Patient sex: M
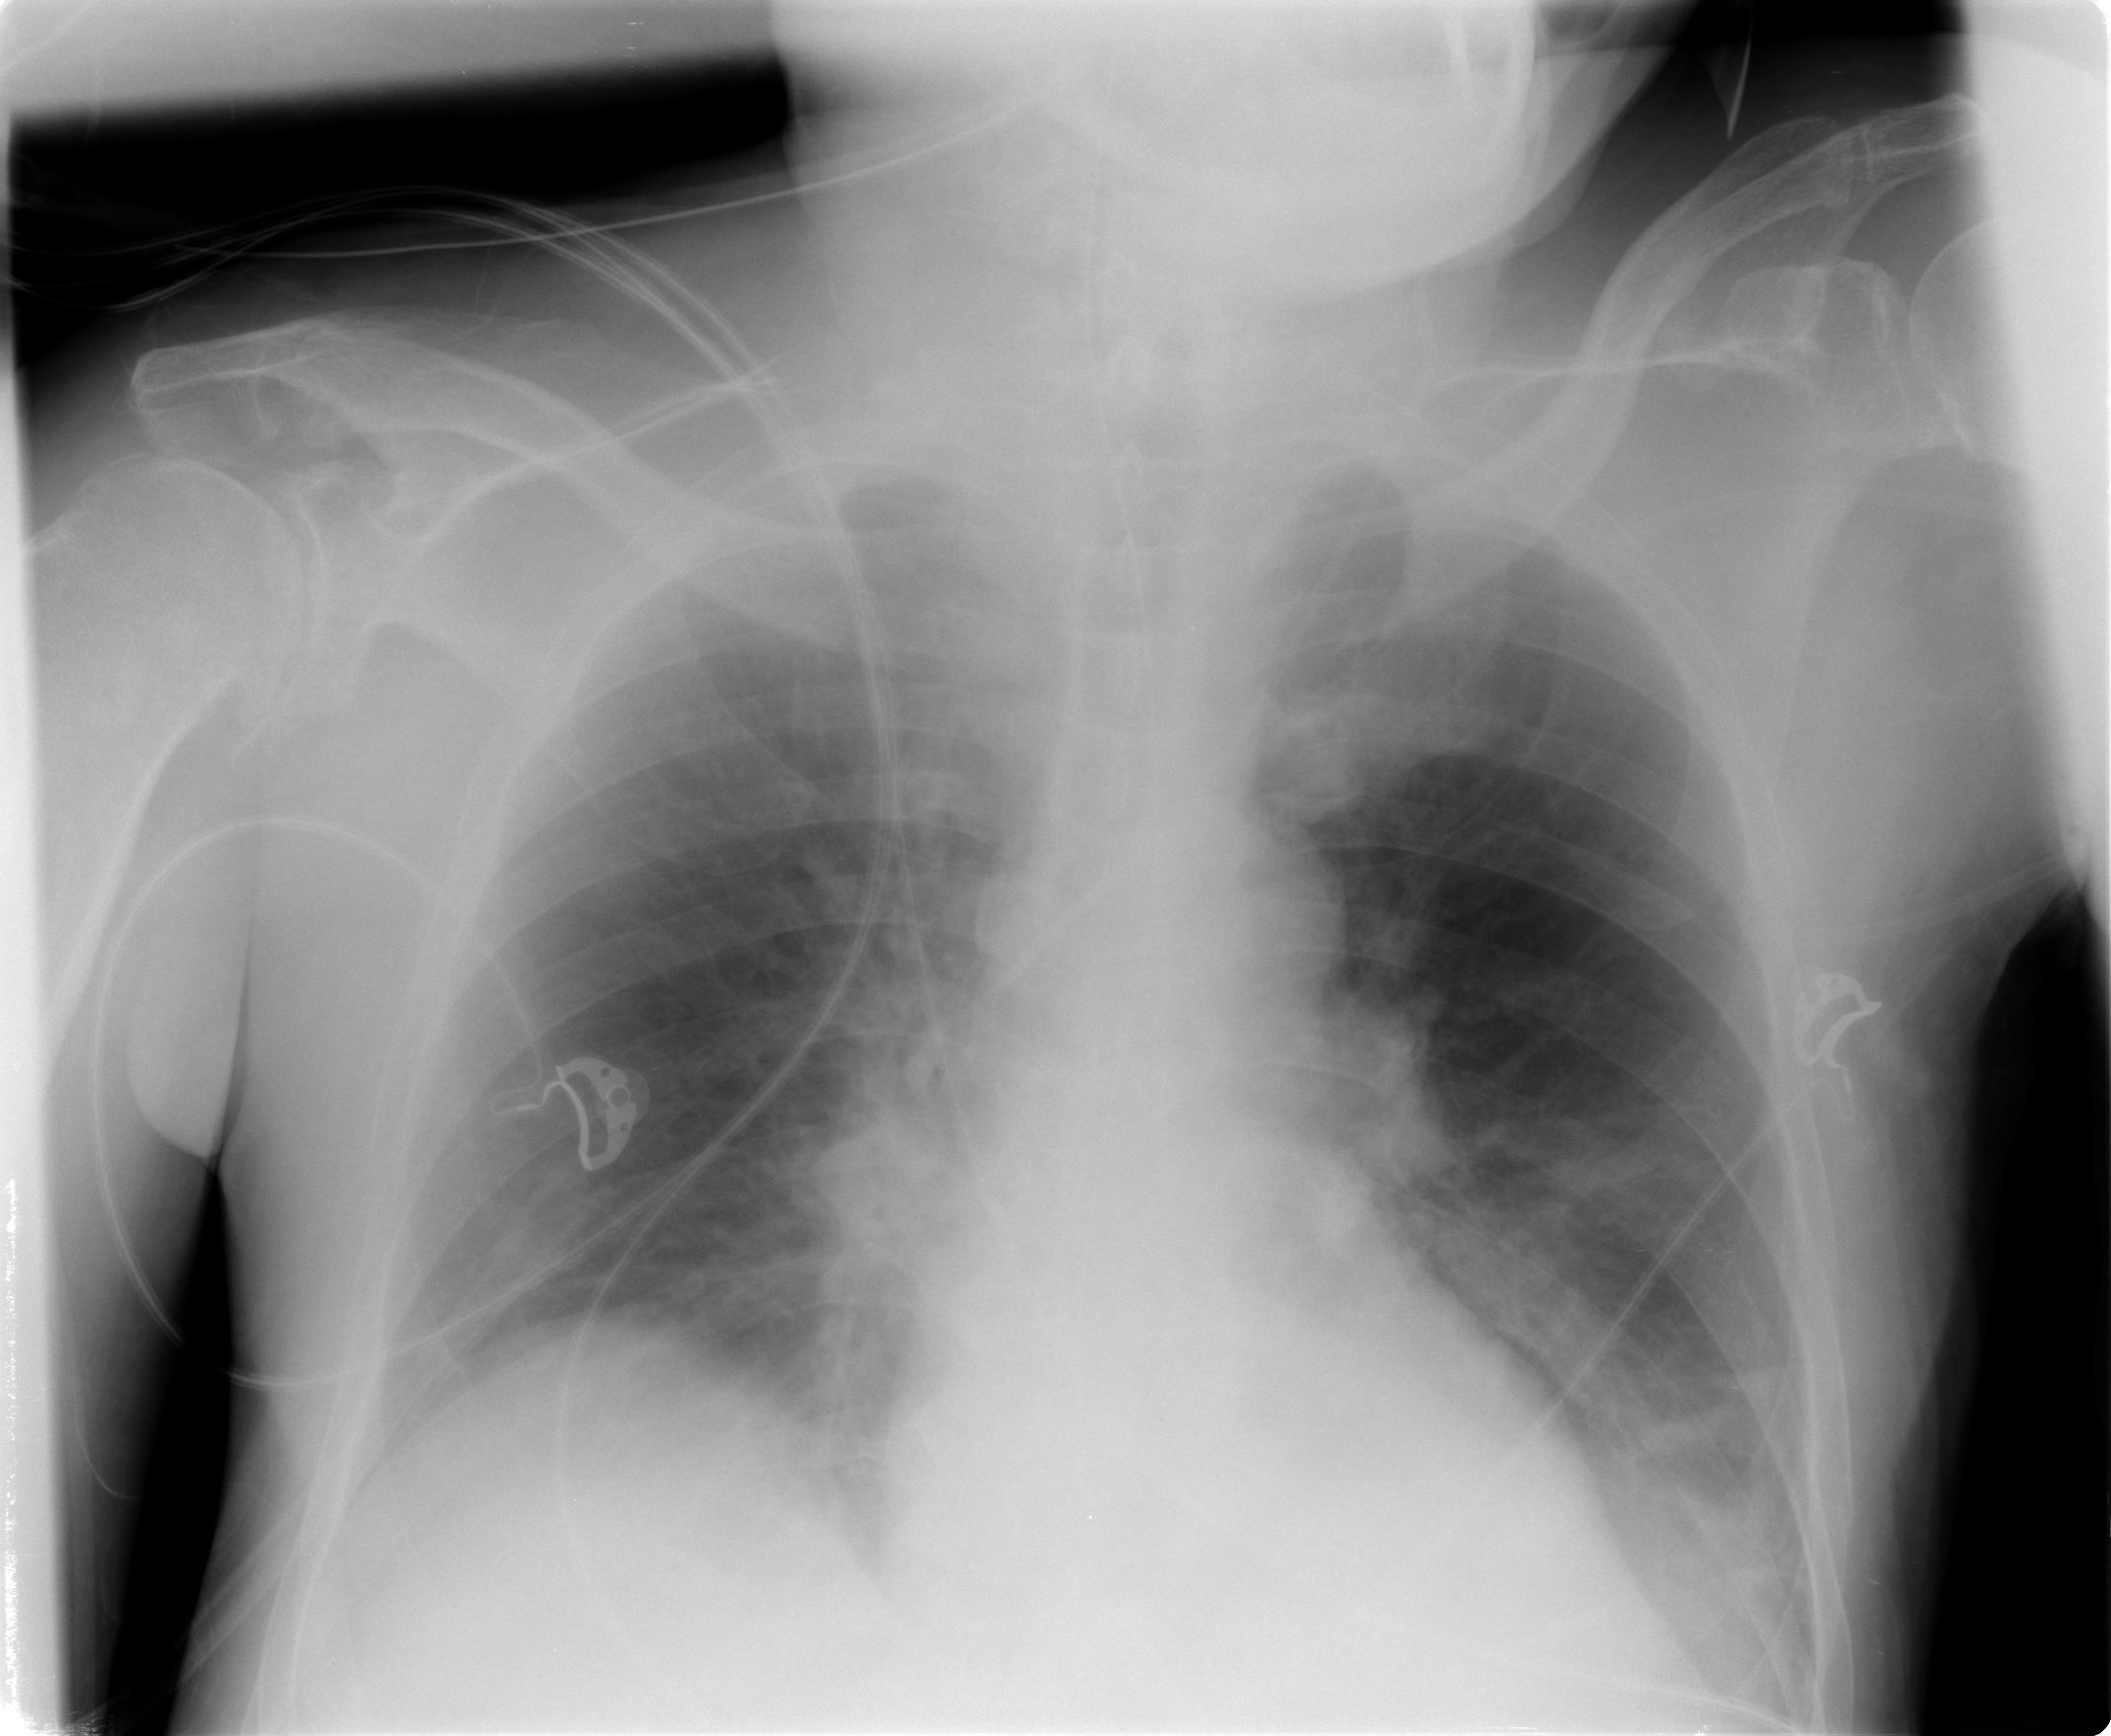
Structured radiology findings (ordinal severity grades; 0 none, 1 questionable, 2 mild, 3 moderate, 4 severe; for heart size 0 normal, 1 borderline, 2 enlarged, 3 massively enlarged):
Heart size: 0
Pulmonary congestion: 2
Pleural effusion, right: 0
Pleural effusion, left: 0
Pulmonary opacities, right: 1
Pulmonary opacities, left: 1
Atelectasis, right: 2
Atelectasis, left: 2